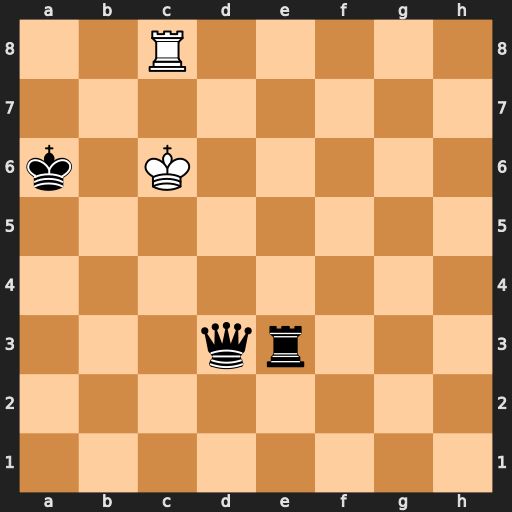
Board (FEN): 2R5/8/k1K5/8/8/3qr3/8/8
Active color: w
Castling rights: -
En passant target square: -
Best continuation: Ra8#